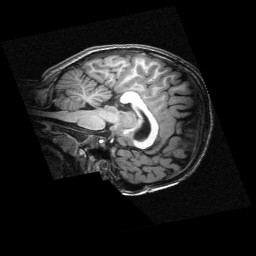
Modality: T1w
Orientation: sagittal
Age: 9
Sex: male
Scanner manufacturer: siemens
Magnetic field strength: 3 T
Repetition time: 2.3 s
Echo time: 0.00336 s